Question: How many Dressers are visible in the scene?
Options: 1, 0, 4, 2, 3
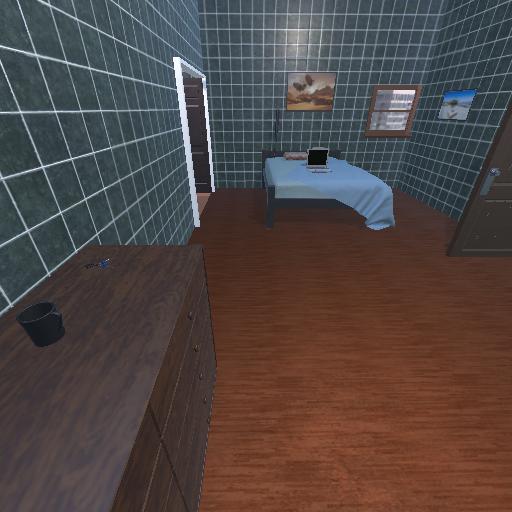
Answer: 1